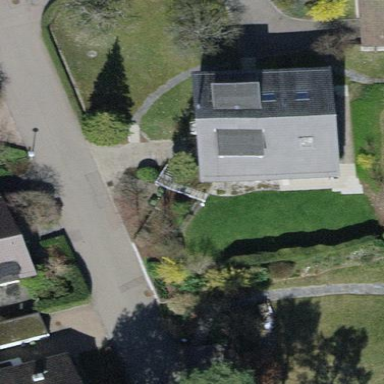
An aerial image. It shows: Building with tile roof.